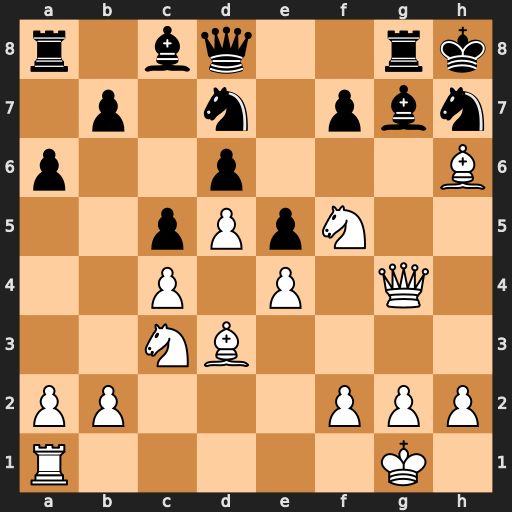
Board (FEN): r1bq2rk/1p1n1pbn/p2p3B/2pPpN2/2P1P1Q1/2NB4/PP3PPP/R5K1
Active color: w
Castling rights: -
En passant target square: -
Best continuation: Bxg7+ Rxg7 Qxg7#